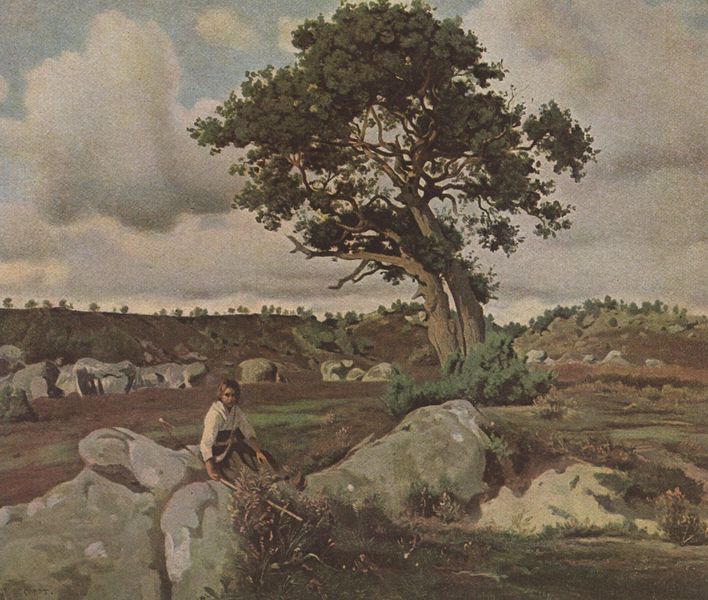
Titel: Wald von Fontainebleau
Künstler: Jean Baptiste Camille Corot
Standort: Paris
Institution: Collection G. Renand
Schlagwörter: baum, blau, blätter, felsen, gemälde, himmel, laub, mann, weiß, wolken, aquarell, bäume, grün, landschaft, mädchen, sitzen, braun, frau, grau, hell, holz, pastell, schwarz, gras, rot, wiese, wolke, expressionismus, malerei, blass, bluse, mensch, stein, steine, öl, einsamkeit, erde, horizont, hügel, natur, strauch, weide, busch, büsche, einsam, gebüsch, sträucher, boden, gewand, haare, sitzend, kind, pflanzen, stock, sommer, ruhe, düster, bogen, stab, acker, feldweg, fels, wüste, landschaftsmalerei, idylle, pause, rast, matt, romantik, allein, junge, frühling, bauer, schaf, knabe, weiden, bruan, bub, findlinge, heide, tasche, jagd, jäger, buschwerk, karg, wanderer, bleich, lenbach, heiliger, eiche, grüne, gestrüpp, alleine, schafe, hirte, hüten, schäfer, pfeil, hirtenjunge, findling, bube, pastorale, goldener schnitt, trist, hirt, lndschaft, ödland, rasr, trisst, knape